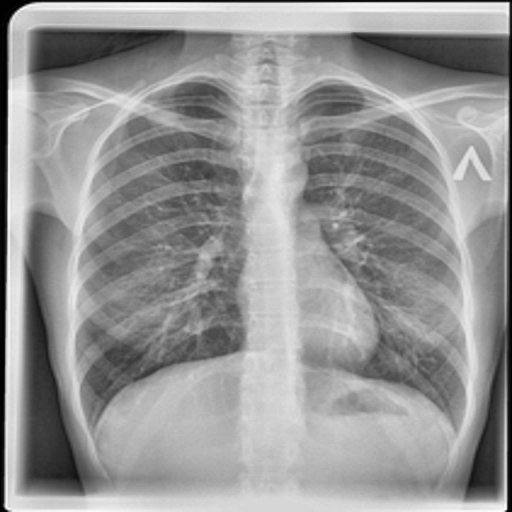
Finding: TUBERCULOSIS